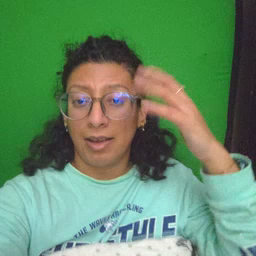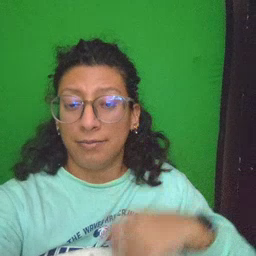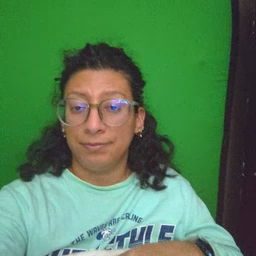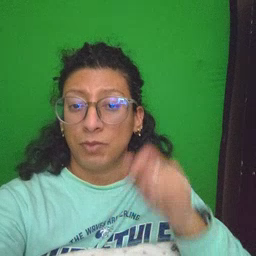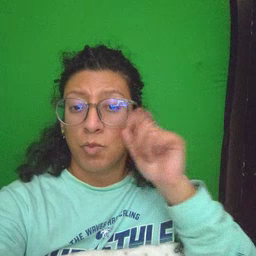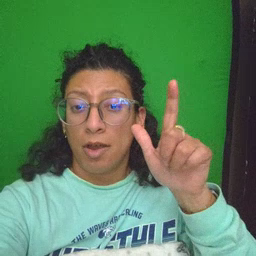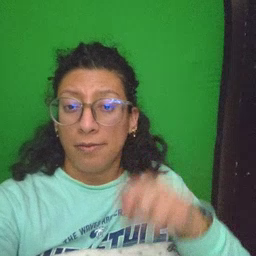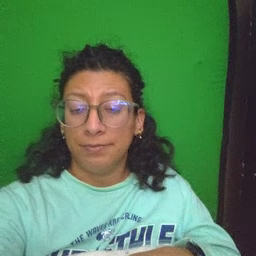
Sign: awake